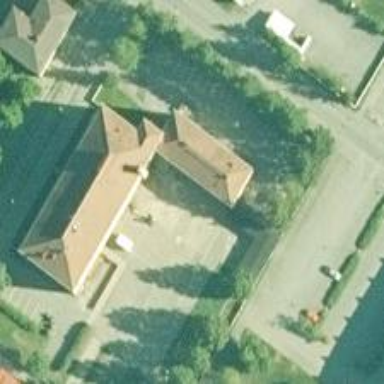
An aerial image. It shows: Flat-roofed school building.